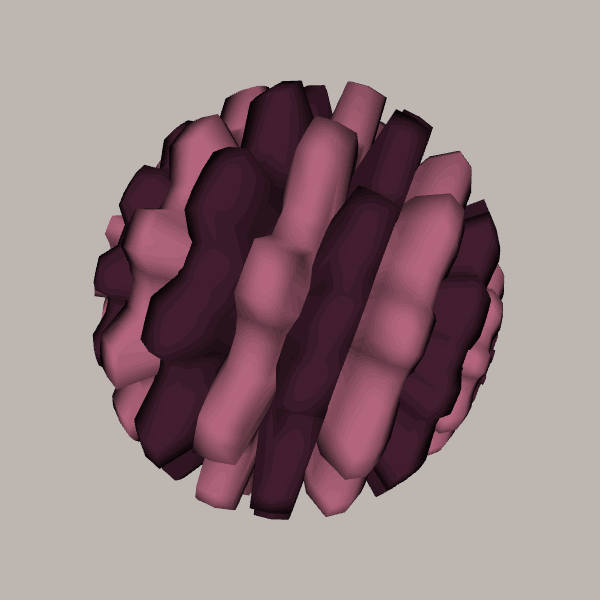
Background: light